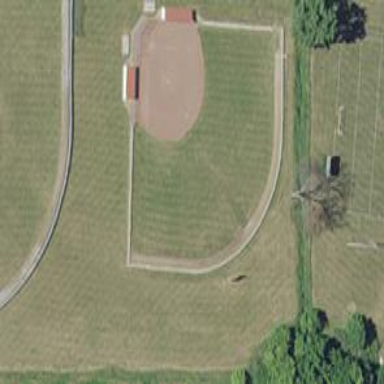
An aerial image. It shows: Baseball pitch for leisure land.